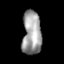
Tissue: lung
Cell type: Endothelial cells
Senescence score: 0.5733
Nuclear area (px): 817
Mean DAPI intensity: 157.34